Question: I have this variable here: 'var value = service.Get(UserId)' this returns data from an IQueryable and has results. I am looking to grab the language from the results in the screenshot below, how would I do that? I tried 'value[0].language' but that did not work :(
Any suggestions would be helpful:

I am looking to get the language value of "english"
Please help.
I tried: 'string value = service.Get(UserId).FirstOrDefault().Language;'
I am getting an error 'System.Linq.IQueryable' does not contain a definition for 'FirstOrDefault' and no extension method 'FirstOrDefault' accepting a first argument of type 'System.Linq.IQueryable could be found (are you missing a using directive or an assembly reference?)'
Here is what I am using:
'''
using System;
using System.Collections.Generic;
using System.Linq;
using System.Web;
using System.Web.Mvc;
using WebMatrix.WebData;
using CTHRC.Roti.Domain.Model;
using CTHRC.Roti.Domain.Api.Services;
using CTHRC.Roti.Domain.Data.Repositories;
using CTHRC.Roti.Data.EntityFramework.Repositories;
using CTHRC.Roti.Data.EntityFramework;
'''
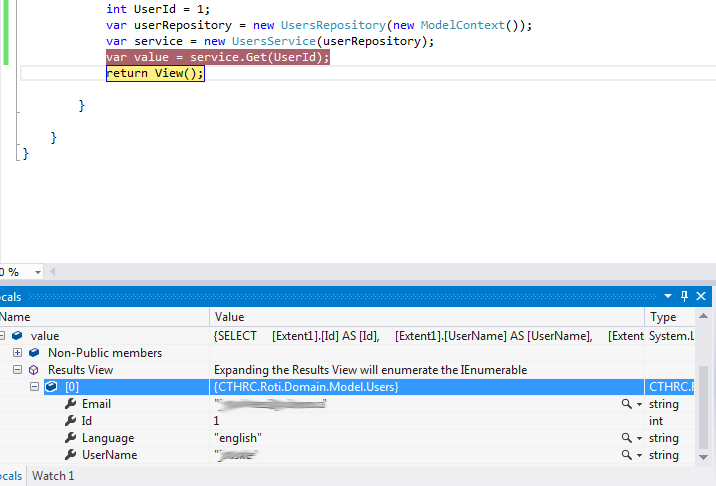
Answer: Try with Cast() like below
'''
string Language= service.Get(UserId).Cast<Users>().FirstOrDefault().Language;
'''